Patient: sex M, age 62
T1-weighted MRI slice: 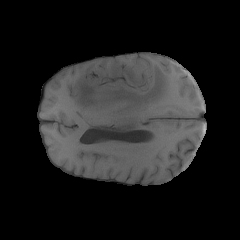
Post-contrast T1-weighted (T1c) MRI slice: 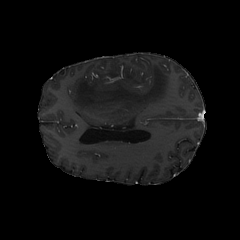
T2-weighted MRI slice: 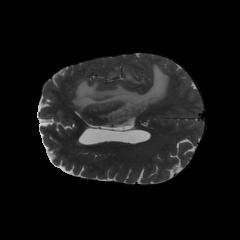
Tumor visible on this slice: yes
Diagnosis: Glioblastoma, IDH-wildtype
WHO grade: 4